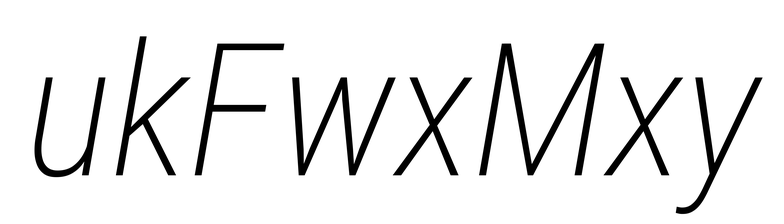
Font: Roboto-Italic_Condensed_ExtraLight_Italic